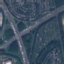
Label: Highway